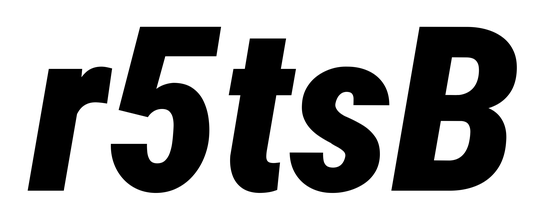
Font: Roboto-Italic_Condensed_Black_Italic